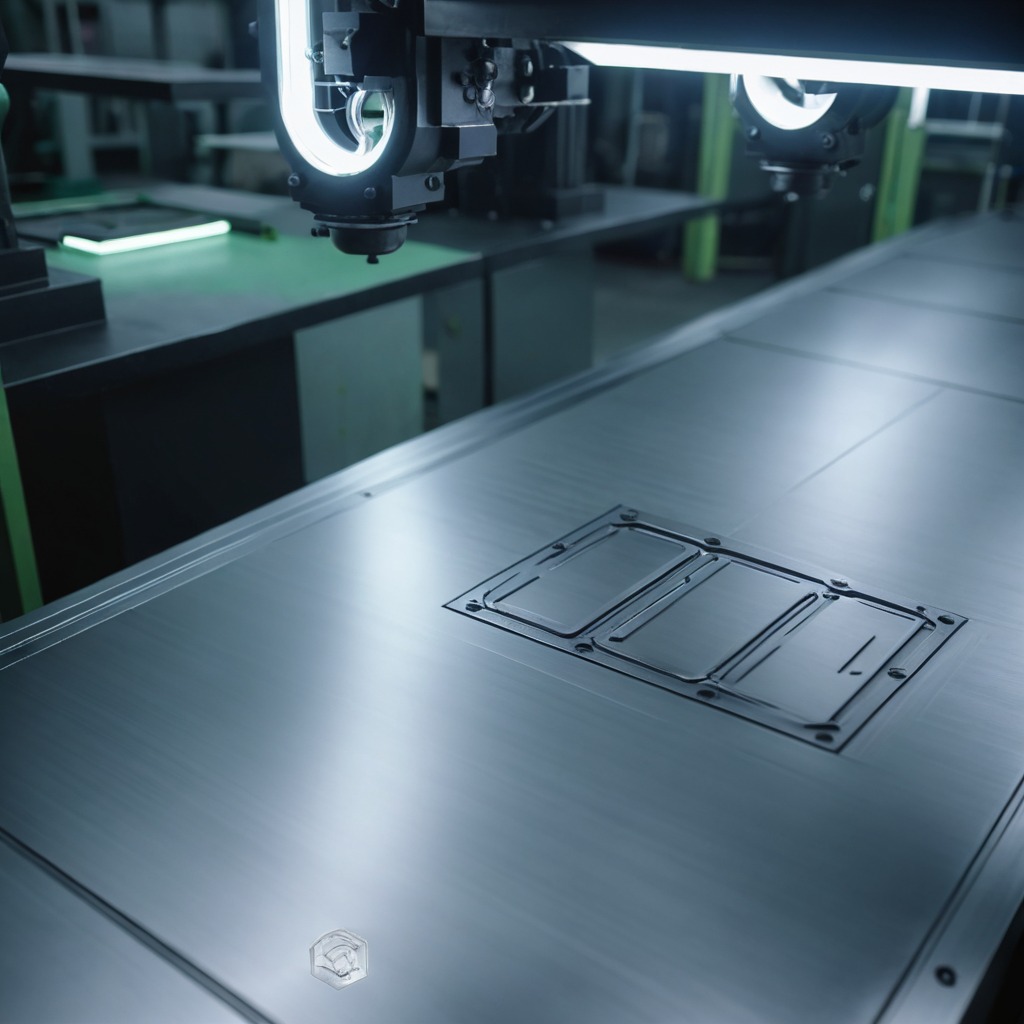
A metal nut is lying on the metal table.